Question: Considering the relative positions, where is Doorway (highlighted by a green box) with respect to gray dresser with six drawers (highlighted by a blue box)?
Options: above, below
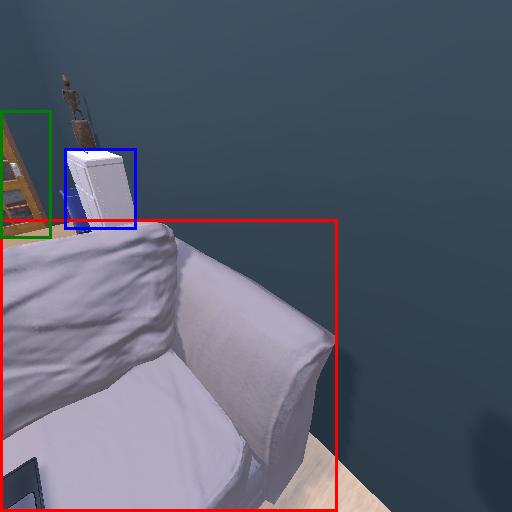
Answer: above